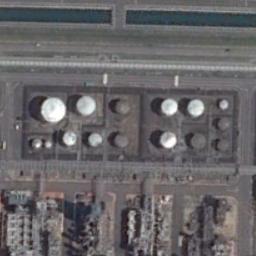
Label: storage tanks